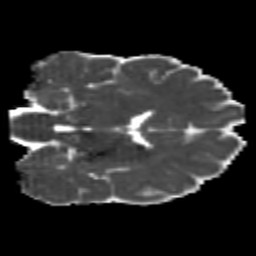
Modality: MD
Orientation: coronal
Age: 20
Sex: male
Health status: healthy
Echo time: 0.074 s